Chest X-ray. View position: PA
Patient age: 62
Patient sex: M
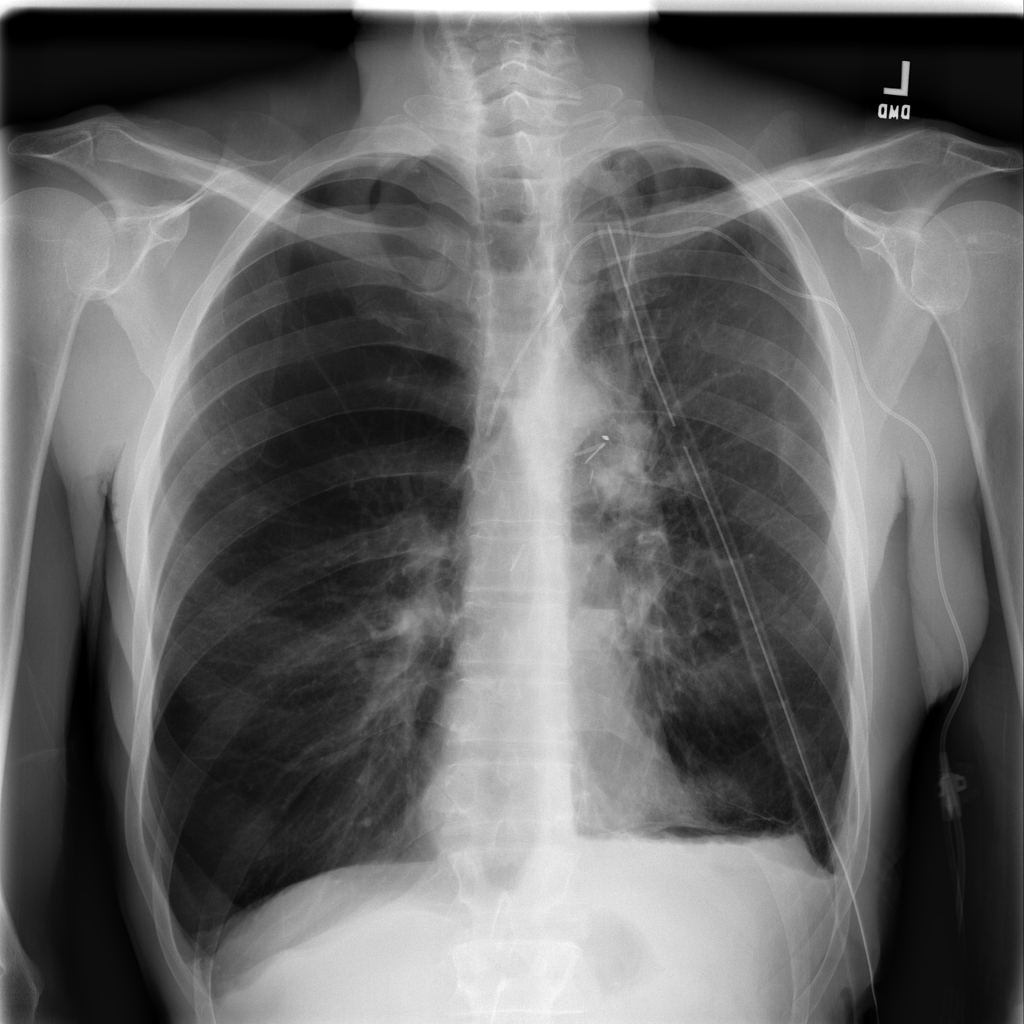
Finding: Pneumothorax